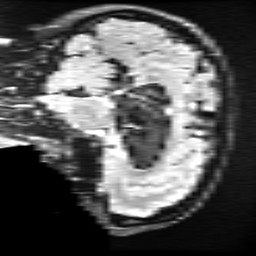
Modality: FLAIR
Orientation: sagittal
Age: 23
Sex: female
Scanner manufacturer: ge
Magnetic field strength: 3 T
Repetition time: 11 s
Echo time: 0.1497 s